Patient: sex M, age 42
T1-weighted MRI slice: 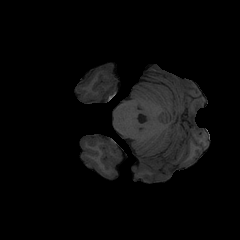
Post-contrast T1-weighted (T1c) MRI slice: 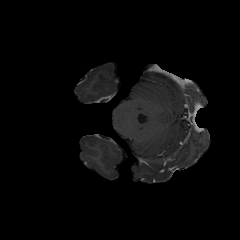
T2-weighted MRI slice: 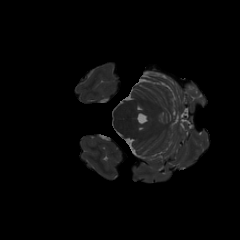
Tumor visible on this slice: no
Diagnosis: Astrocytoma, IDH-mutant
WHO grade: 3